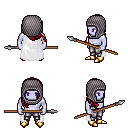
a pixel art fantasy rpg character, male body template, dark elf, purple skin, white cape, metal pants, brunette right-swept hairstyle, chain hood, gold boots, spear, four views (front, back, left, right), 2x2 character sprite sheet, small pixel art, hard edges, no anti-aliasing